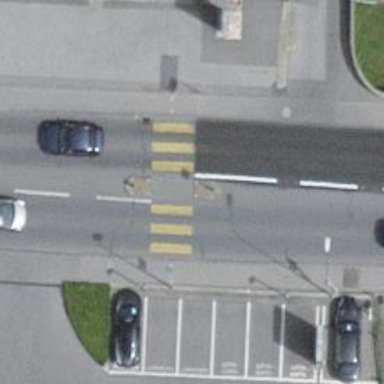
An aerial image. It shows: Zebra crossing on the road.